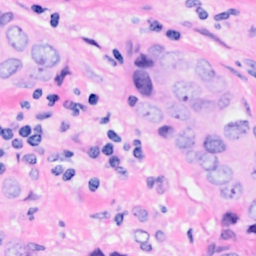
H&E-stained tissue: Breast